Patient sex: M
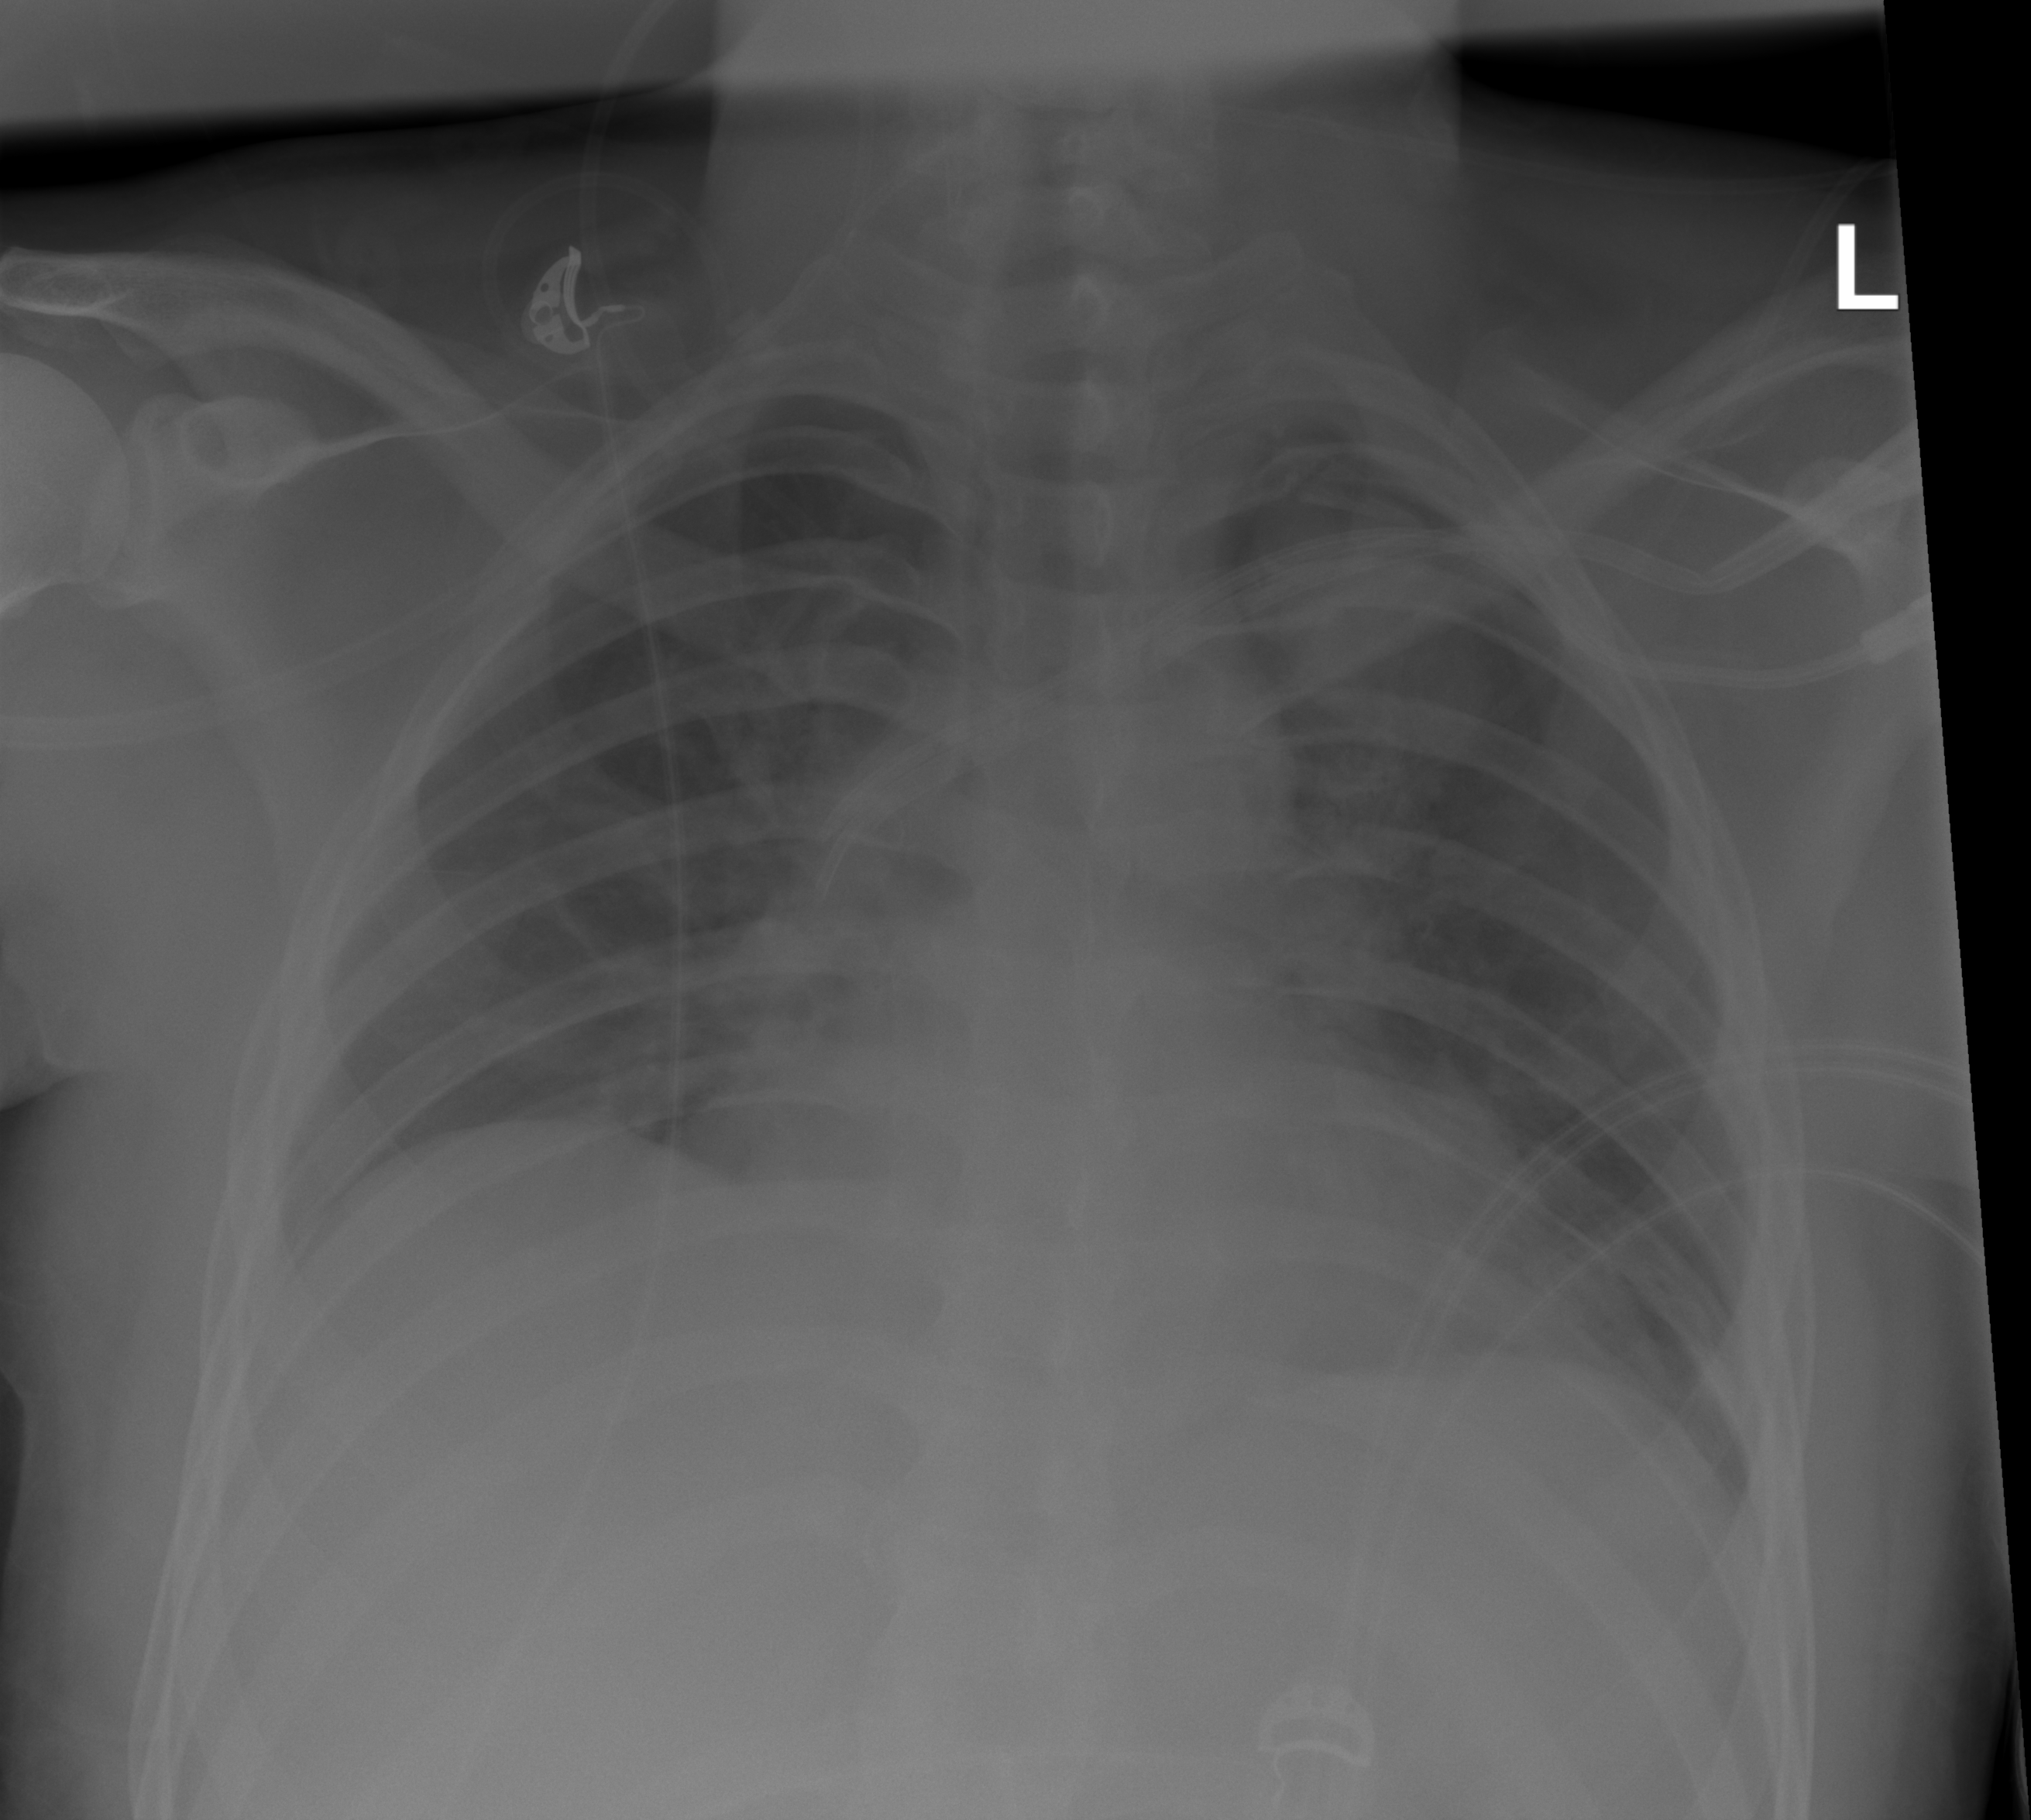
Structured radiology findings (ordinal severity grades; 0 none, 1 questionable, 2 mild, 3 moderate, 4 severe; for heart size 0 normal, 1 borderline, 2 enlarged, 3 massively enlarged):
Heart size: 2
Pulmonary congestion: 1
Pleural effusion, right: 0
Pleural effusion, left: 0
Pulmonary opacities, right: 0
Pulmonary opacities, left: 0
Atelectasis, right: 1
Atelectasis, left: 1